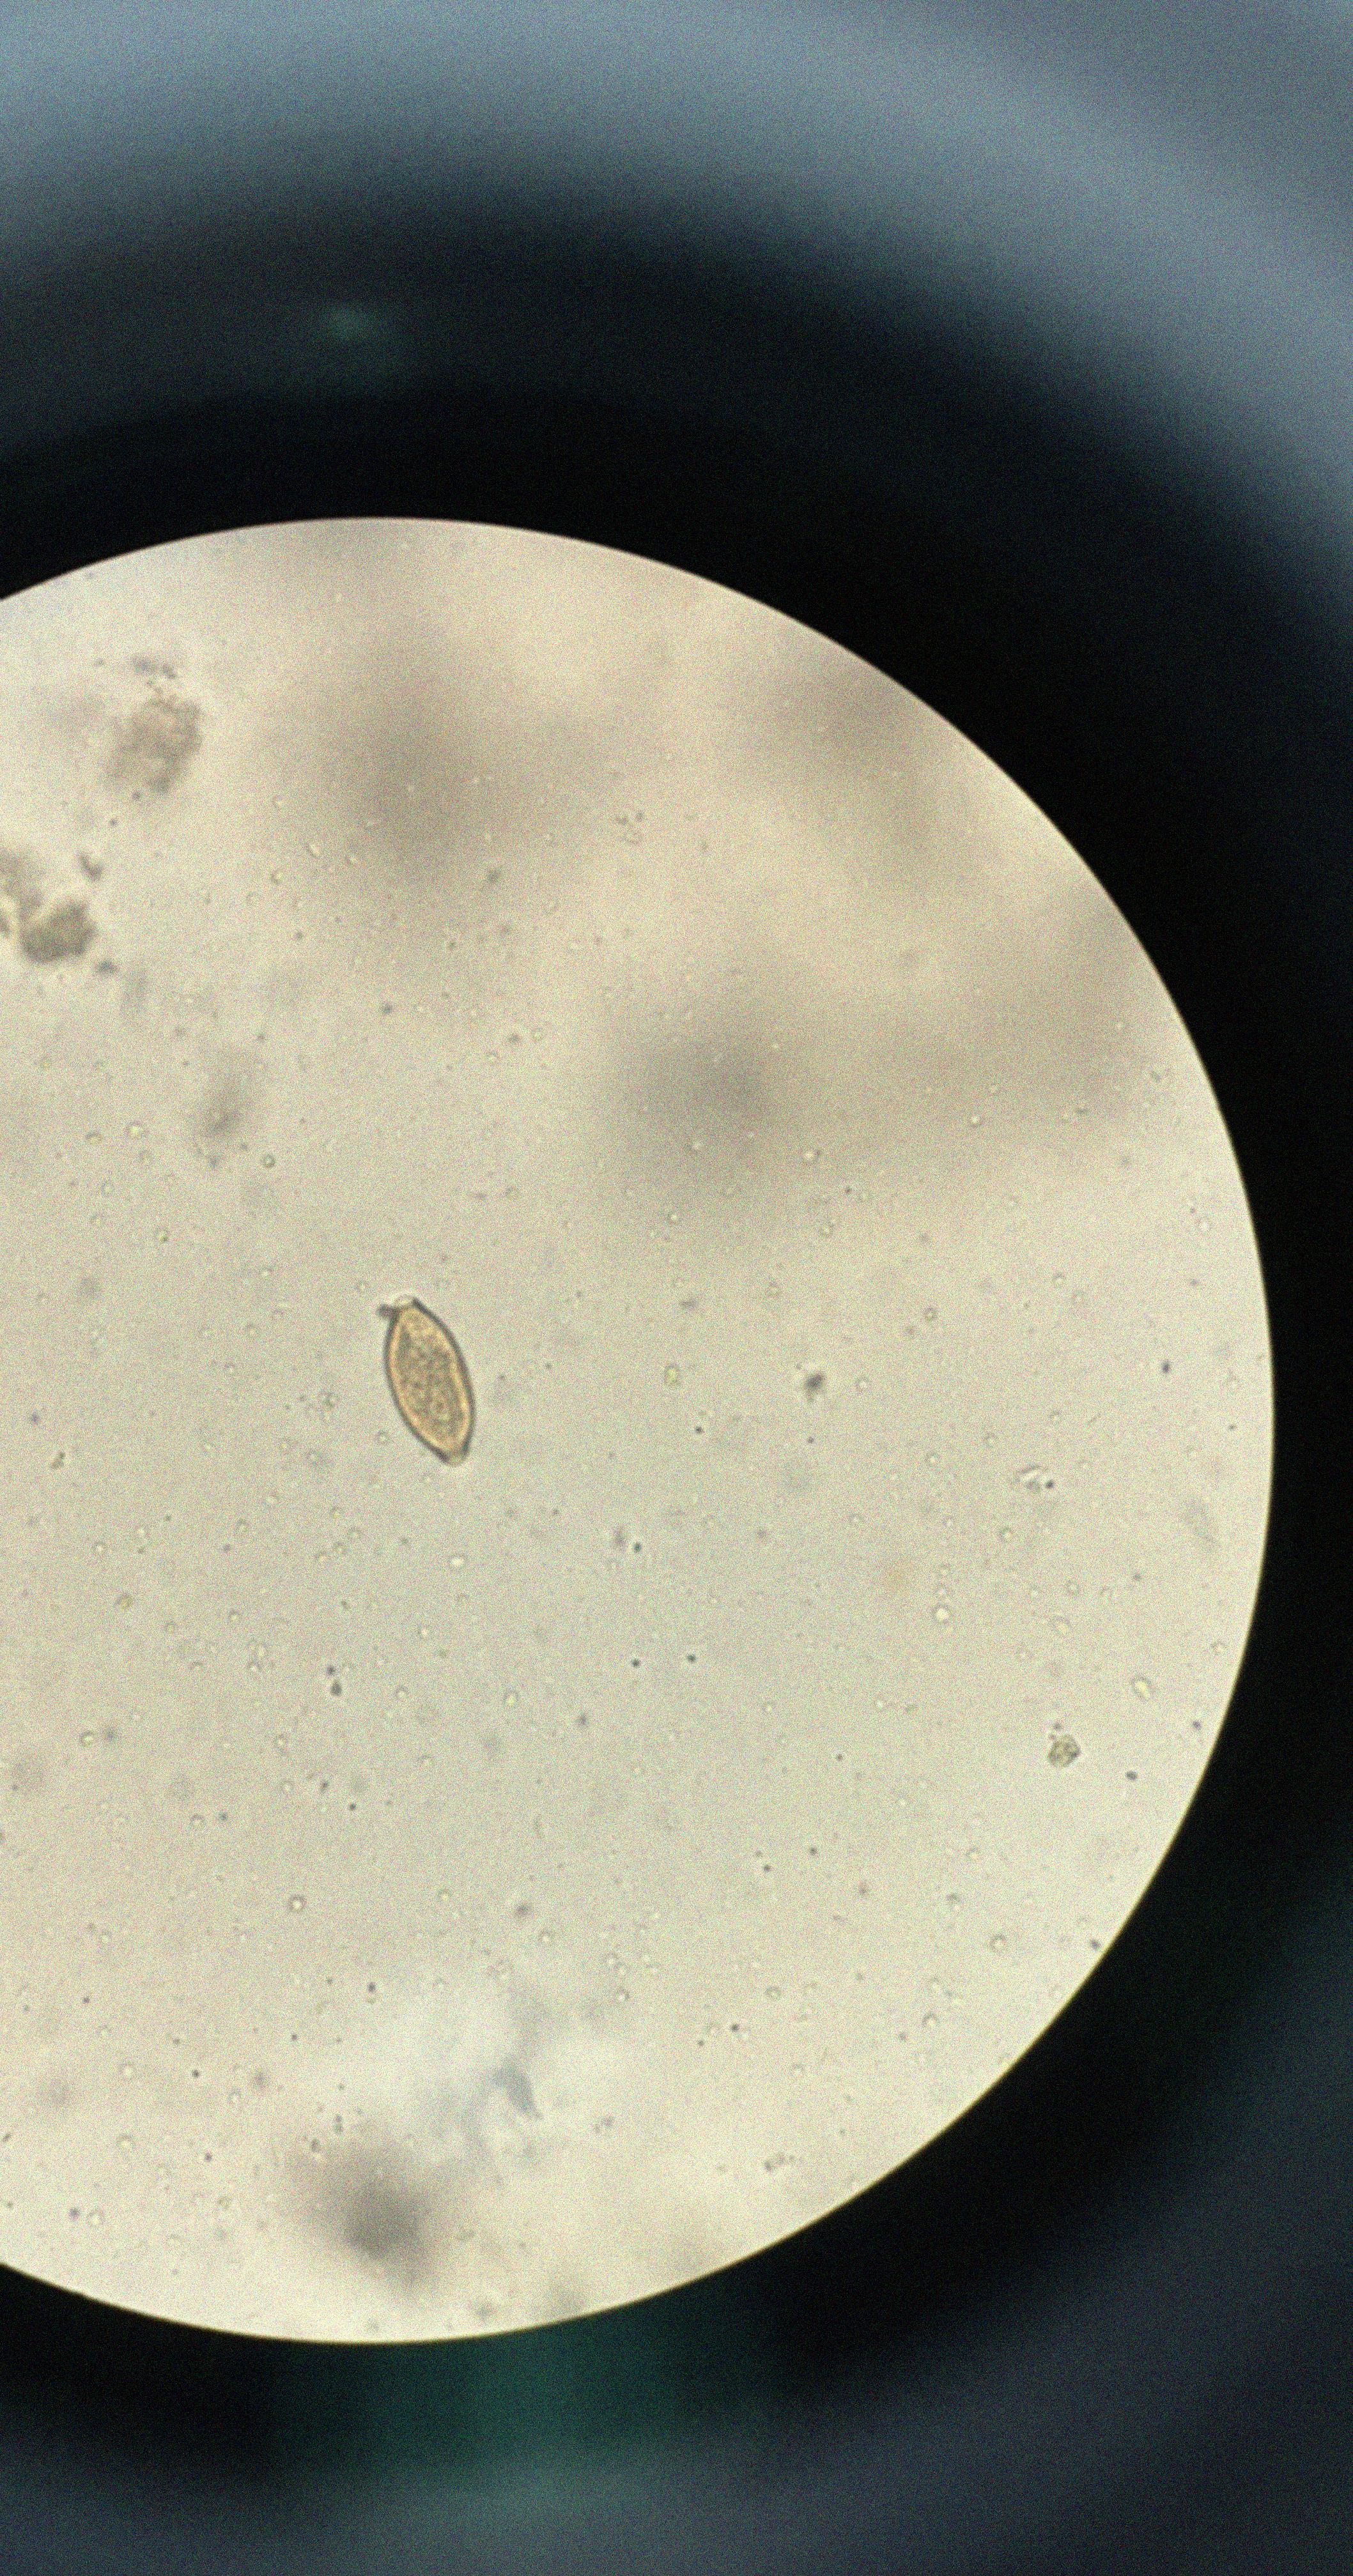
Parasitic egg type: Trichuris trichiura